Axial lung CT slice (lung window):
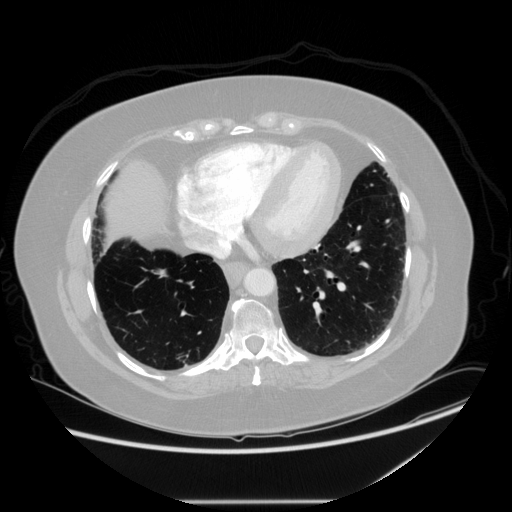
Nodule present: no